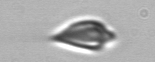
Label: Oxytoxum